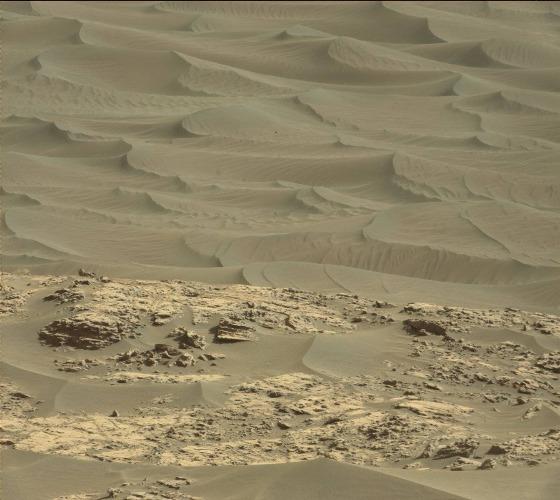
Terrain classes present: Bedrock, Gravel / Sand / Soil, Rock, Shadow